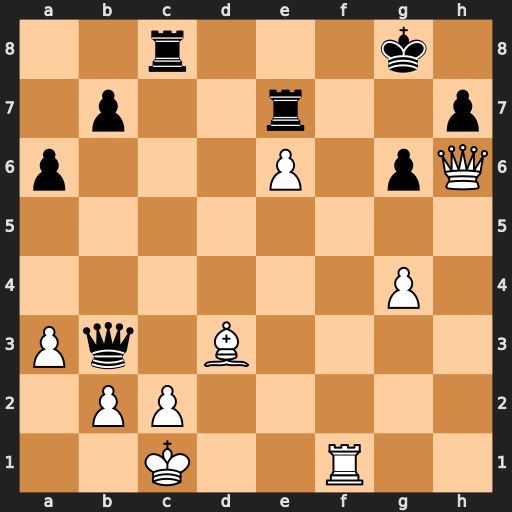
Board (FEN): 2r3k1/1p2r2p/p3P1pQ/8/6P1/Pq1B4/1PP5/2K2R2
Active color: w
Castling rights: -
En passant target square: -
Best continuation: Rf8+ Rxf8 cxb3